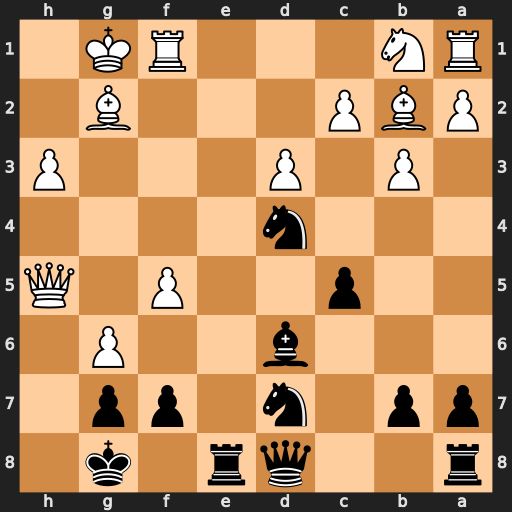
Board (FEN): r2qr1k1/pp1n1pp1/3b2P1/2p2P1Q/3n4/1P1P3P/PBP3B1/RN3RK1
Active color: b
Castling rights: -
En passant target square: -
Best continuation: Ne2+ Kf2 Bg3+ Kf3 fxg6 Qxg6 Be5